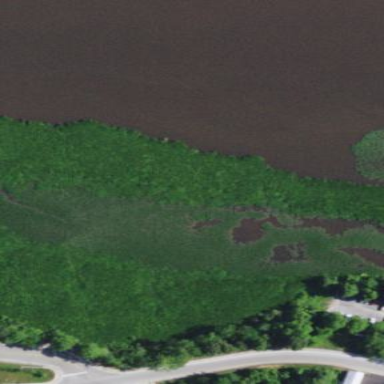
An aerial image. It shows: Marshy wetland area.